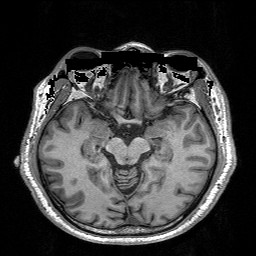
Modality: T1w
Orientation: coronal